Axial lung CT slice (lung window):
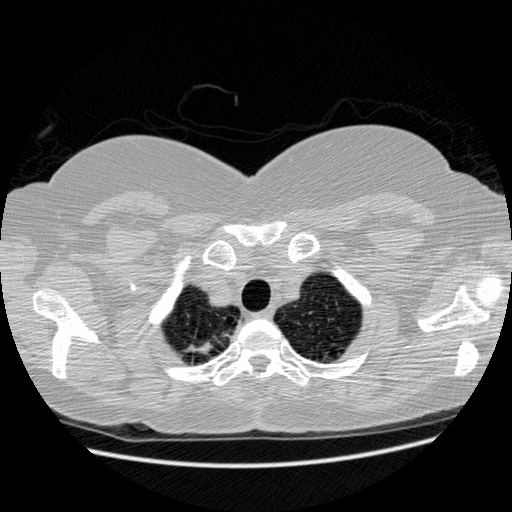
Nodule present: no